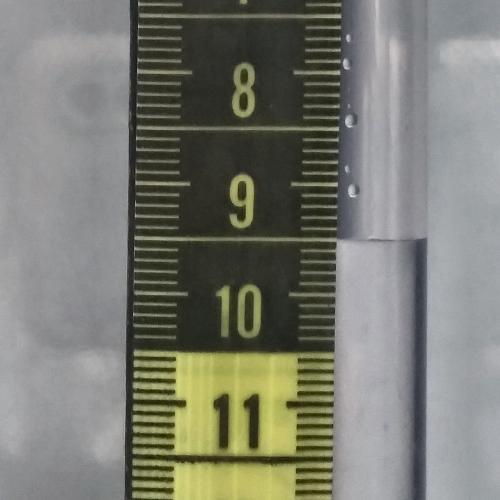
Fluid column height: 9.5 cm